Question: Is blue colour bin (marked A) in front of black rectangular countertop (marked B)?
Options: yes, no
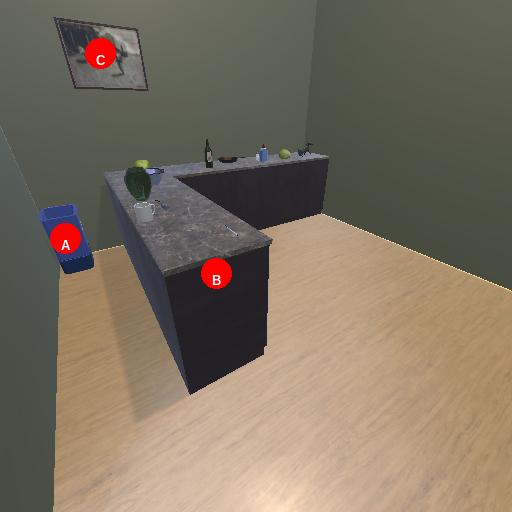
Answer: yes